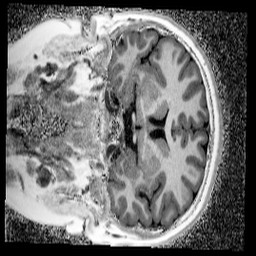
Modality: UNIT1_denoised
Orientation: coronal
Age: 11
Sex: male
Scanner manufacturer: siemens
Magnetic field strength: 3 T
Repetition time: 4 s
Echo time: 0.00299 s